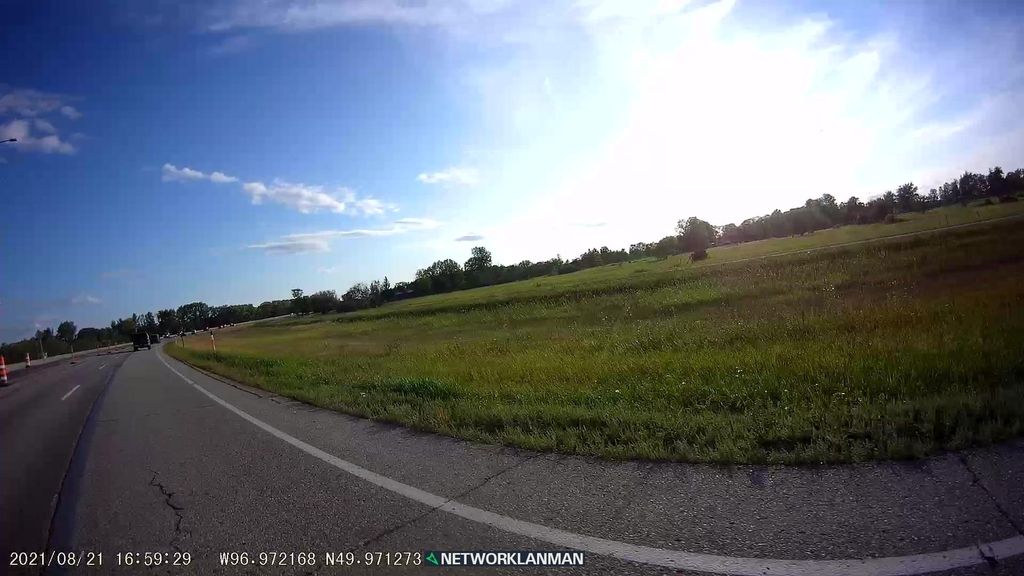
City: winnipeg